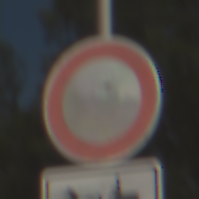
Verkehrszeichen: VerbotFahrzeugeAllerArt
Zusatzzeichen unten: MehrspurigeFahrzeugeFrei9
Umgebung: Outdoor, Nature
Tageszeit: Midday
Wetter: Clear
Licht: Natural
Jahreszeit: NotSpecified
Kontrast: HighContrast